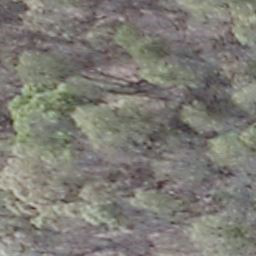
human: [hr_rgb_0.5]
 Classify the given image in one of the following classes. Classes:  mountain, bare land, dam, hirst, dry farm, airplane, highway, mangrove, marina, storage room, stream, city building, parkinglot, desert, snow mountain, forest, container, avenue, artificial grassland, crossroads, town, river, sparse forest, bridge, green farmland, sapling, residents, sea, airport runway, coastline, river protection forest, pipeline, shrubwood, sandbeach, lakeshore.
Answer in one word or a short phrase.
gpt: shrubwood